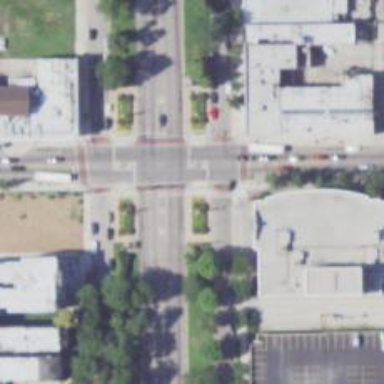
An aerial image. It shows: Footway that serves as traffic island.